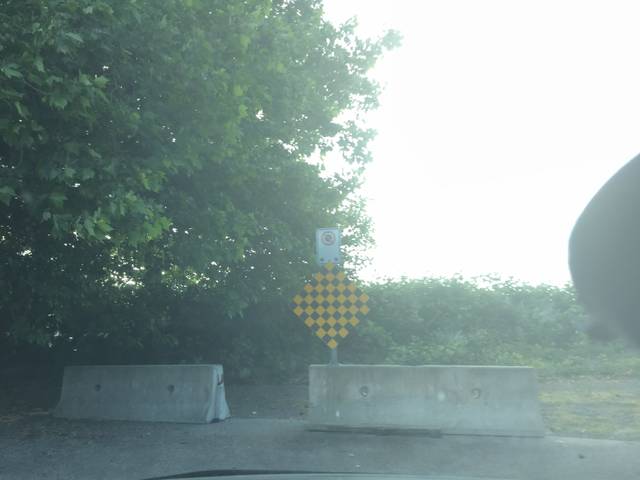
Region: Canada
Coordinates: 49.19, -123.141